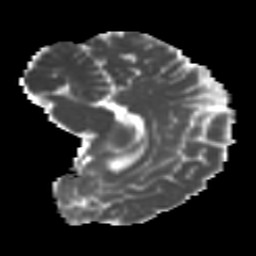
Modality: MD
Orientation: sagittal
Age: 12
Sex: male
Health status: ill
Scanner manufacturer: ge
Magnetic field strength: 3 T
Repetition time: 6.752 s
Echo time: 0.079 s